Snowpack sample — Snodgrass Mountain, Crested Butte, Colorado (2/4/25, 12:06 PM MST)
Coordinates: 38.923, -106.968
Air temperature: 35 °F
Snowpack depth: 80 cm
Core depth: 50 cm
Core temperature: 30.2 °F
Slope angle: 14°, slope face: 78°
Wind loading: low
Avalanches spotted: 0
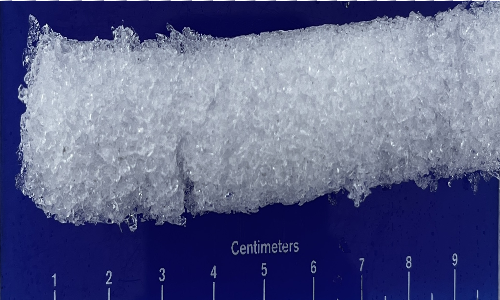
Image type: core
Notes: No avalanches nearby, unusually warm weather for the last month reported by residents, Collected 25 yards from treeline